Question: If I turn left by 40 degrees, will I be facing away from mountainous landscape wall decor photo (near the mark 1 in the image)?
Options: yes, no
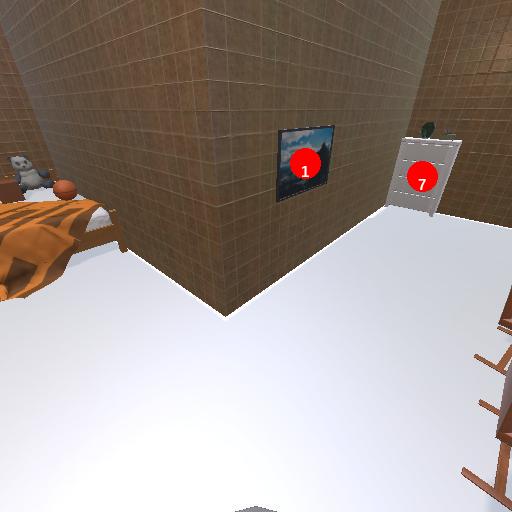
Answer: yes